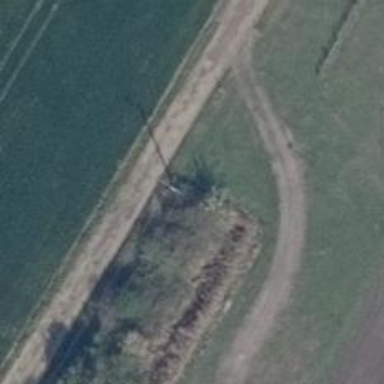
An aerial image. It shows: Power pole.